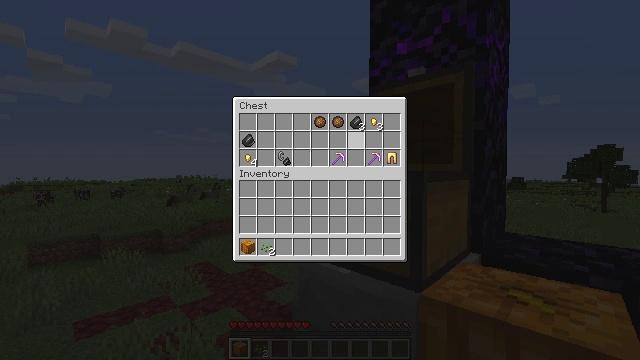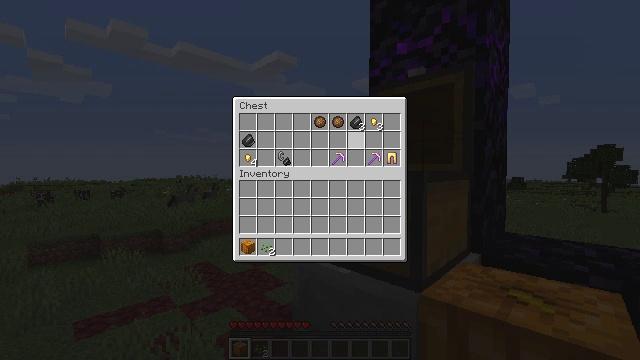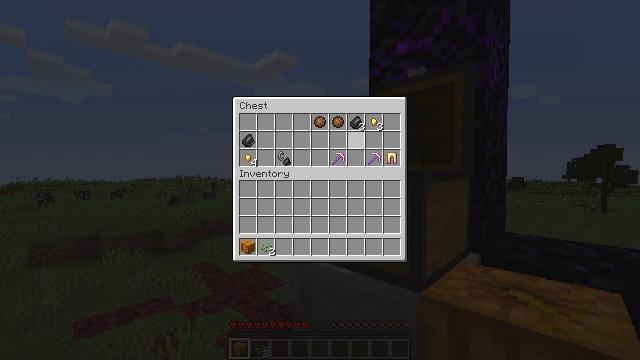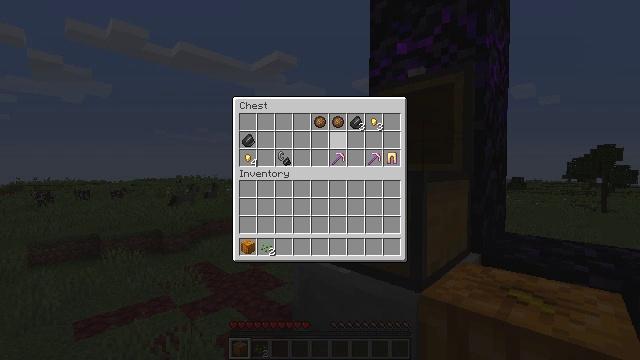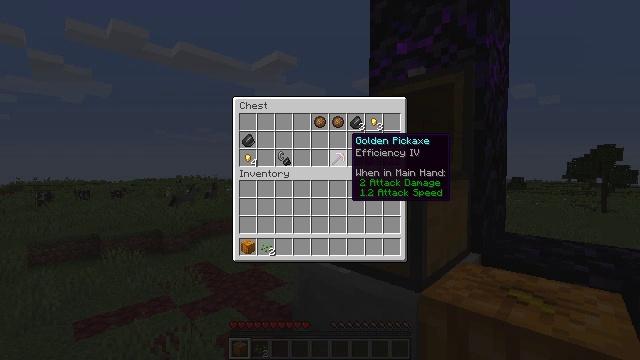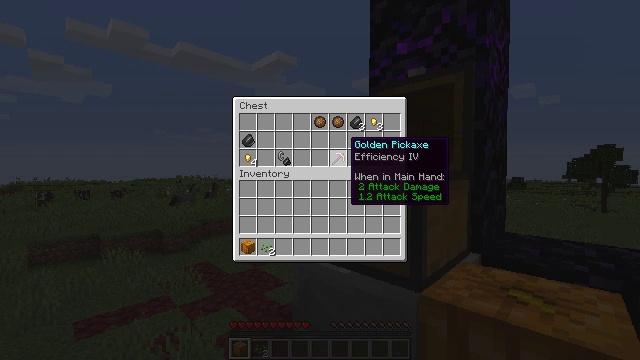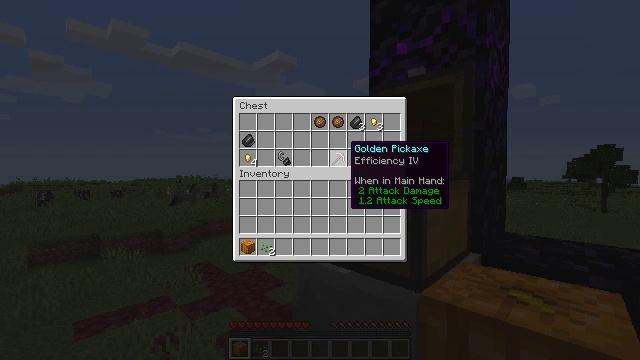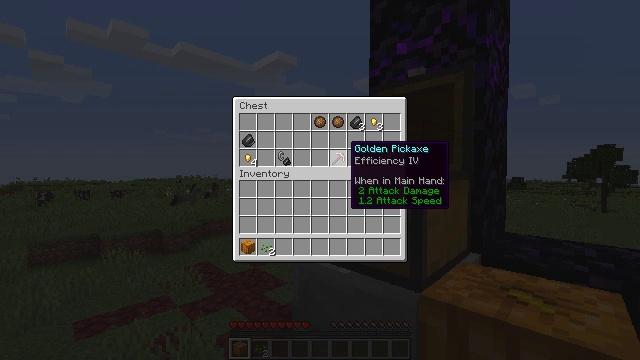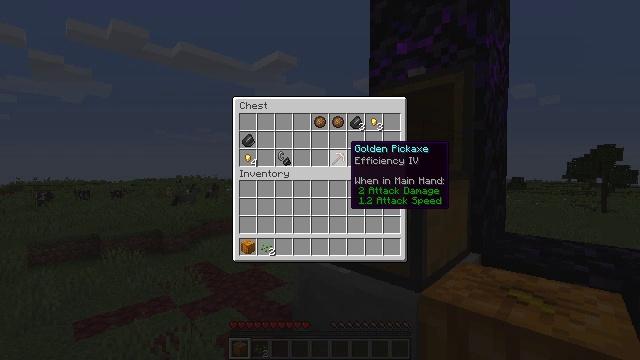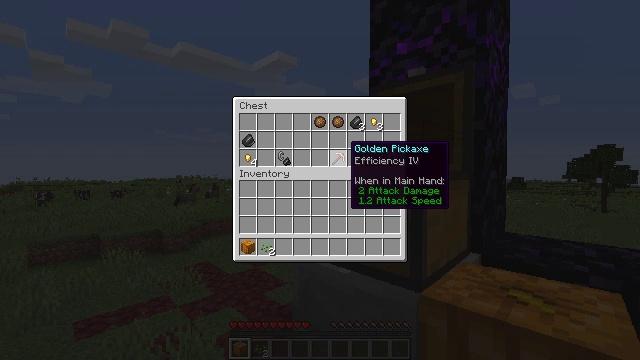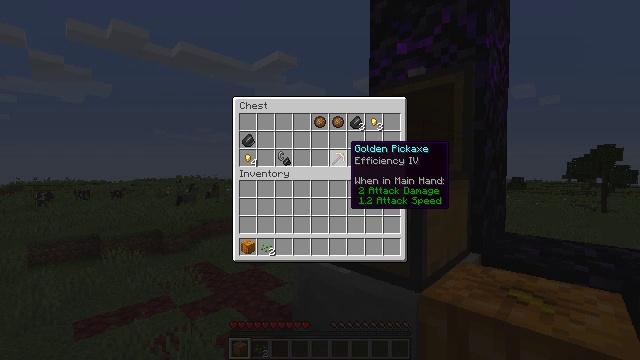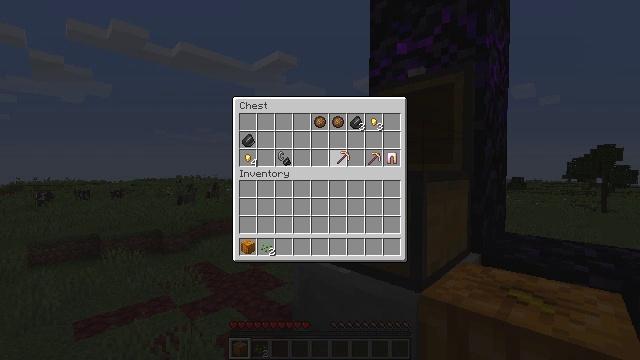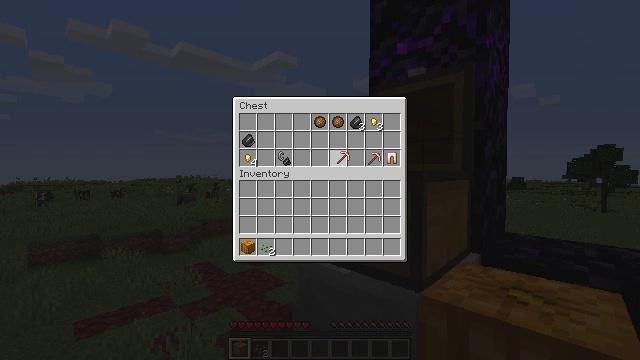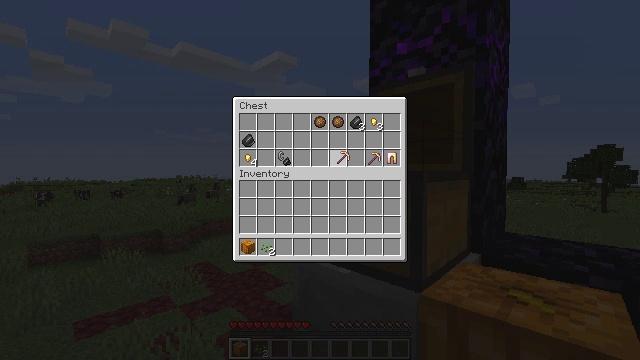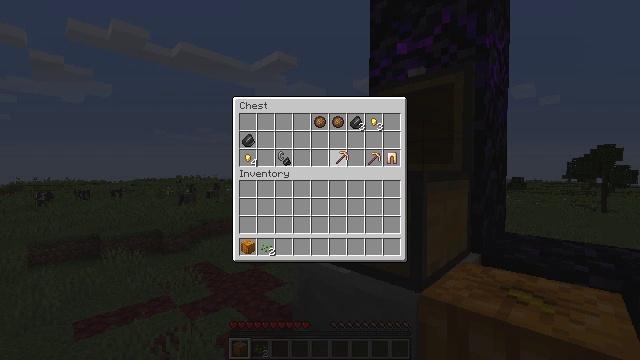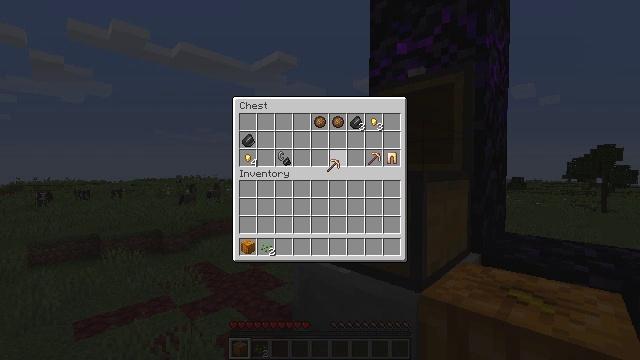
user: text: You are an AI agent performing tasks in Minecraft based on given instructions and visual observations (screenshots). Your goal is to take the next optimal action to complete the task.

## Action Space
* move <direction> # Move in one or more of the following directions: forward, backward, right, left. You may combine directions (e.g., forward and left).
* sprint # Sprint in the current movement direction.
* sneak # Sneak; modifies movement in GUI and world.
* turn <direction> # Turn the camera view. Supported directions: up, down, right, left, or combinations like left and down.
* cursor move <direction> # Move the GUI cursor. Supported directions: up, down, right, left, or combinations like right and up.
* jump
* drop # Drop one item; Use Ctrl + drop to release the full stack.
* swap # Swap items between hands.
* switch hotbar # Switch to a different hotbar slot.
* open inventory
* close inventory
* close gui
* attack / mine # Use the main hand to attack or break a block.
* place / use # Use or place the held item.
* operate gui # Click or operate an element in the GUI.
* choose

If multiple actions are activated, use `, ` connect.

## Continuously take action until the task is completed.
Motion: motion action
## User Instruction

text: Gather grass block for landscaping.
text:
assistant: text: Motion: no_op
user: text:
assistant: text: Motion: no_op
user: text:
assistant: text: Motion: no_op
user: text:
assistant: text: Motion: no_op
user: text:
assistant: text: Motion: no_op
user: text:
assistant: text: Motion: no_op
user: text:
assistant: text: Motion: no_op
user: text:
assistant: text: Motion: no_op
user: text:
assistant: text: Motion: no_op
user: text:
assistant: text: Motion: no_op
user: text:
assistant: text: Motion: attack / mine
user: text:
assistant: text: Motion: attack / mine
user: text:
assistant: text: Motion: attack / mine
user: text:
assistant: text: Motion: attack / mine
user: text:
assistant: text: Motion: turn left and down
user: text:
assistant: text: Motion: turn down
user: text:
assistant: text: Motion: turn left and down
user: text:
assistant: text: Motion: turn left and down
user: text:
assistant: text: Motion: no_op
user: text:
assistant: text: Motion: no_op
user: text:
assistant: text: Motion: turn down
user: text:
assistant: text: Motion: no_op
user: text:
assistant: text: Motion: no_op
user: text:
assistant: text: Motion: no_op
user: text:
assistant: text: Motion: no_op
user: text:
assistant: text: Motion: no_op
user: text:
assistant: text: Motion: no_op
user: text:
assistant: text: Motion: attack / mine
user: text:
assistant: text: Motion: attack / mine
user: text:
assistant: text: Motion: attack / mine